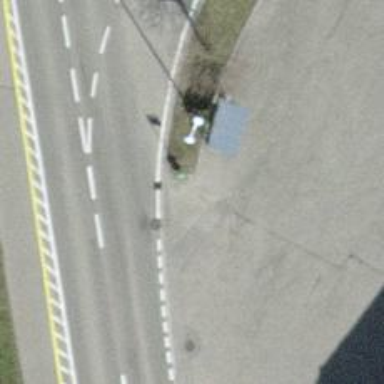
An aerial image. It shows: Bus stop with shelter. It is platform for public transport.